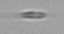
Label: Cylindrotheca_morphotype1